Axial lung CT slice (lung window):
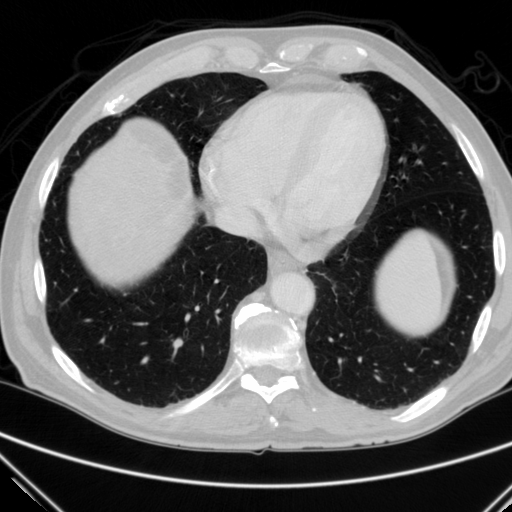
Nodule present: no